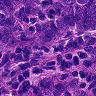
Metastatic tissue present: yes